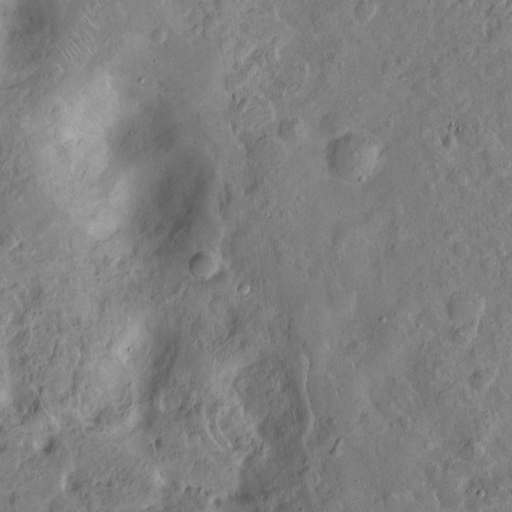
Objects detected: cone, cone